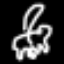
Label: frog